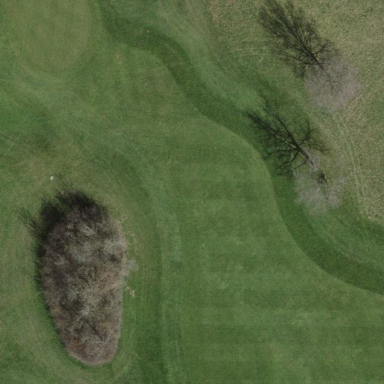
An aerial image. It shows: Golf fairway in the image.